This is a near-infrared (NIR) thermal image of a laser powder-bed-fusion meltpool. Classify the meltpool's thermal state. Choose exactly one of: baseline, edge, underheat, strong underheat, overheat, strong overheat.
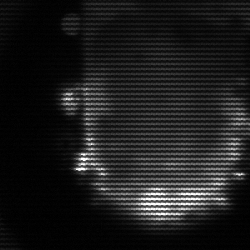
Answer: baseline